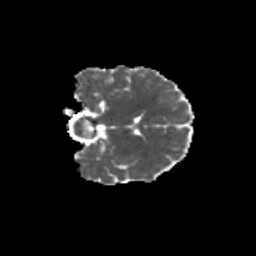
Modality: MD
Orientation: coronal
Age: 10
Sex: male
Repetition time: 9.512 s
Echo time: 0.089 s